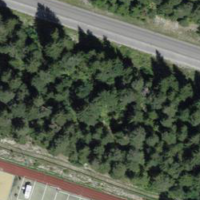
EUNIS habitat code: 44
Species observed at this site:
Saponaria ocymoides